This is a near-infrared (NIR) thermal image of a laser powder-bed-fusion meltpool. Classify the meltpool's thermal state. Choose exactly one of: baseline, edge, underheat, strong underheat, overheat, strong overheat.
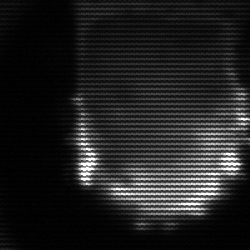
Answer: baseline